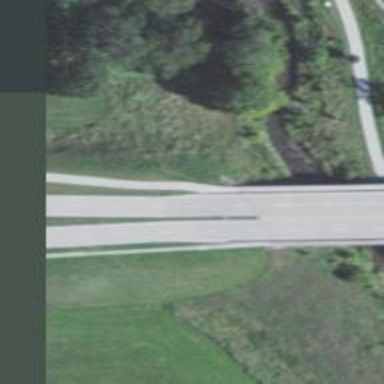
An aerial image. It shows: Secondary road with bridge.